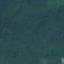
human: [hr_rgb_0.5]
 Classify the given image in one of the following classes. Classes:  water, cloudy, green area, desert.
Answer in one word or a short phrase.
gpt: green area